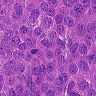
Metastatic tissue present: yes